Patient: sex M, age 72
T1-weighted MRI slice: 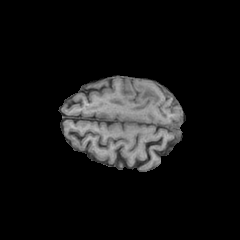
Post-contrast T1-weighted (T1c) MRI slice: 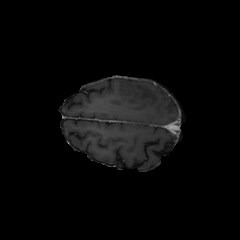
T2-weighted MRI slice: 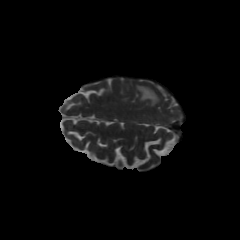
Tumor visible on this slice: yes
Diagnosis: Glioblastoma, IDH-wildtype
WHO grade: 4